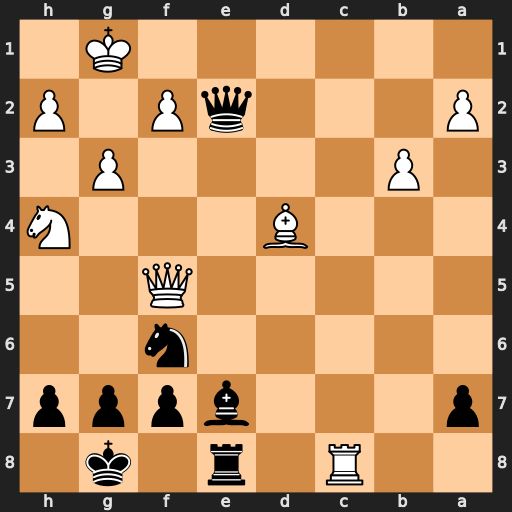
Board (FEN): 2R1r1k1/p3bppp/5n2/5Q2/3B3N/1P4P1/P3qP1P/6K1
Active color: b
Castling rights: -
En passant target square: -
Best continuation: Qd1+ Kg2 Qxd4